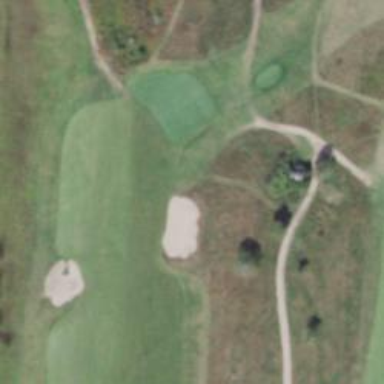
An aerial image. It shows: Path used for both walking and golf.